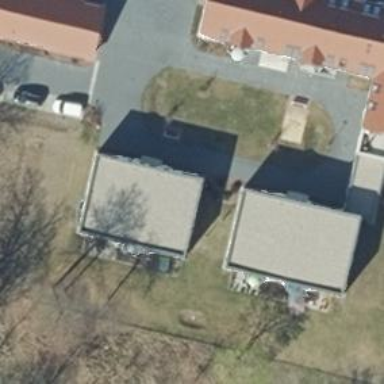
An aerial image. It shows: Residential building with flat roof painted in light gray color.